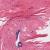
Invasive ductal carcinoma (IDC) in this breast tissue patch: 0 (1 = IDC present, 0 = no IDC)